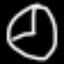
Label: clock